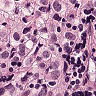
Metastatic tissue present: yes